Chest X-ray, PA view. Patient: 38 years old, sex F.
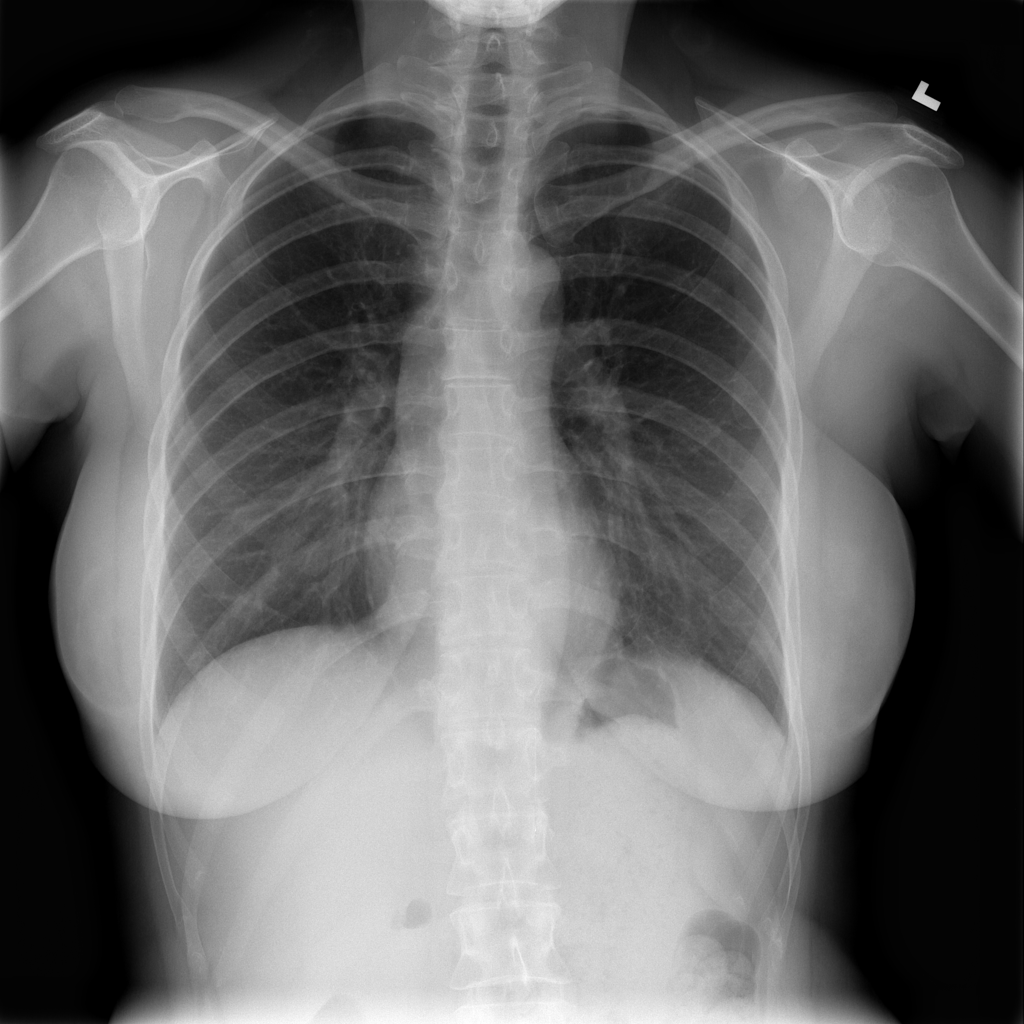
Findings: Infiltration